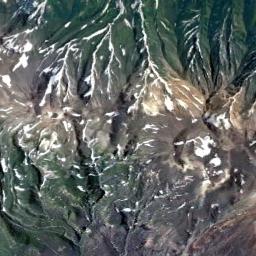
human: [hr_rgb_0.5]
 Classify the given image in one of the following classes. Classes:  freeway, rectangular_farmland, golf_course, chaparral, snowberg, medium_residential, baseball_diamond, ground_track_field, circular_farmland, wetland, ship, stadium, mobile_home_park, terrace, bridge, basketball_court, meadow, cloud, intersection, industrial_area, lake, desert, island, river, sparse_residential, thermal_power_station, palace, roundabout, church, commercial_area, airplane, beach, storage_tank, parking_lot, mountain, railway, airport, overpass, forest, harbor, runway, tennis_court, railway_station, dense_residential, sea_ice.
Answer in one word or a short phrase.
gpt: snowberg